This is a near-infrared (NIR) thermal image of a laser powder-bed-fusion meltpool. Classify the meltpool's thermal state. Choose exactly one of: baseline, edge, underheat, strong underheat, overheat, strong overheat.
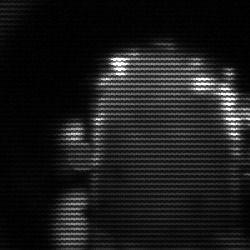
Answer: baseline